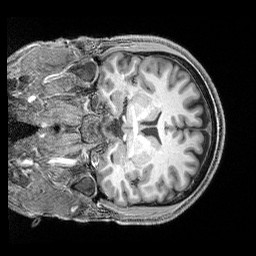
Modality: T1w
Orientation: coronal
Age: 37
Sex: male
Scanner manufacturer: siemens
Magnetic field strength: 3 T
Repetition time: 2.4 s
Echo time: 0.00215 s